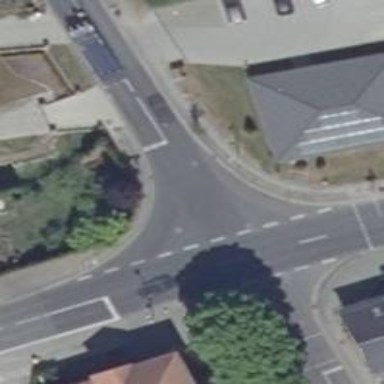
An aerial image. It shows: Road with "give way" sign.